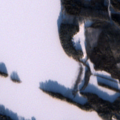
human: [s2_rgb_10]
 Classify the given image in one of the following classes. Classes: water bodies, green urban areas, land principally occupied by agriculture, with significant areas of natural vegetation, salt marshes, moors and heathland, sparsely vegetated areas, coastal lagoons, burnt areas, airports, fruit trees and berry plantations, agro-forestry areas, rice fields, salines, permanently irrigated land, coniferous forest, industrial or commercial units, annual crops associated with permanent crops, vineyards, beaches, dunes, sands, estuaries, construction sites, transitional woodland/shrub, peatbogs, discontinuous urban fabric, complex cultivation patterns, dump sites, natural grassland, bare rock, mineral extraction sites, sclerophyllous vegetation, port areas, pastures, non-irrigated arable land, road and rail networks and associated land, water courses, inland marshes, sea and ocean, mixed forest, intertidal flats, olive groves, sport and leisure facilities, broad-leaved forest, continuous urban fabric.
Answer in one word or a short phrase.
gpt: broad-leaved forest, coniferous forest, mixed forest, water bodies